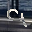
Label: 9